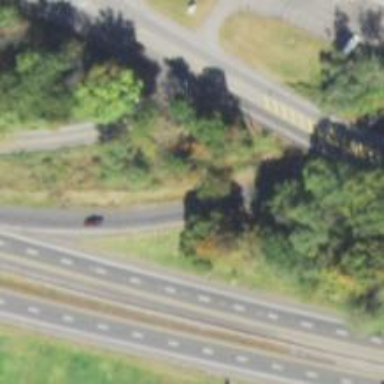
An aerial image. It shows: Asphalt motorway link.